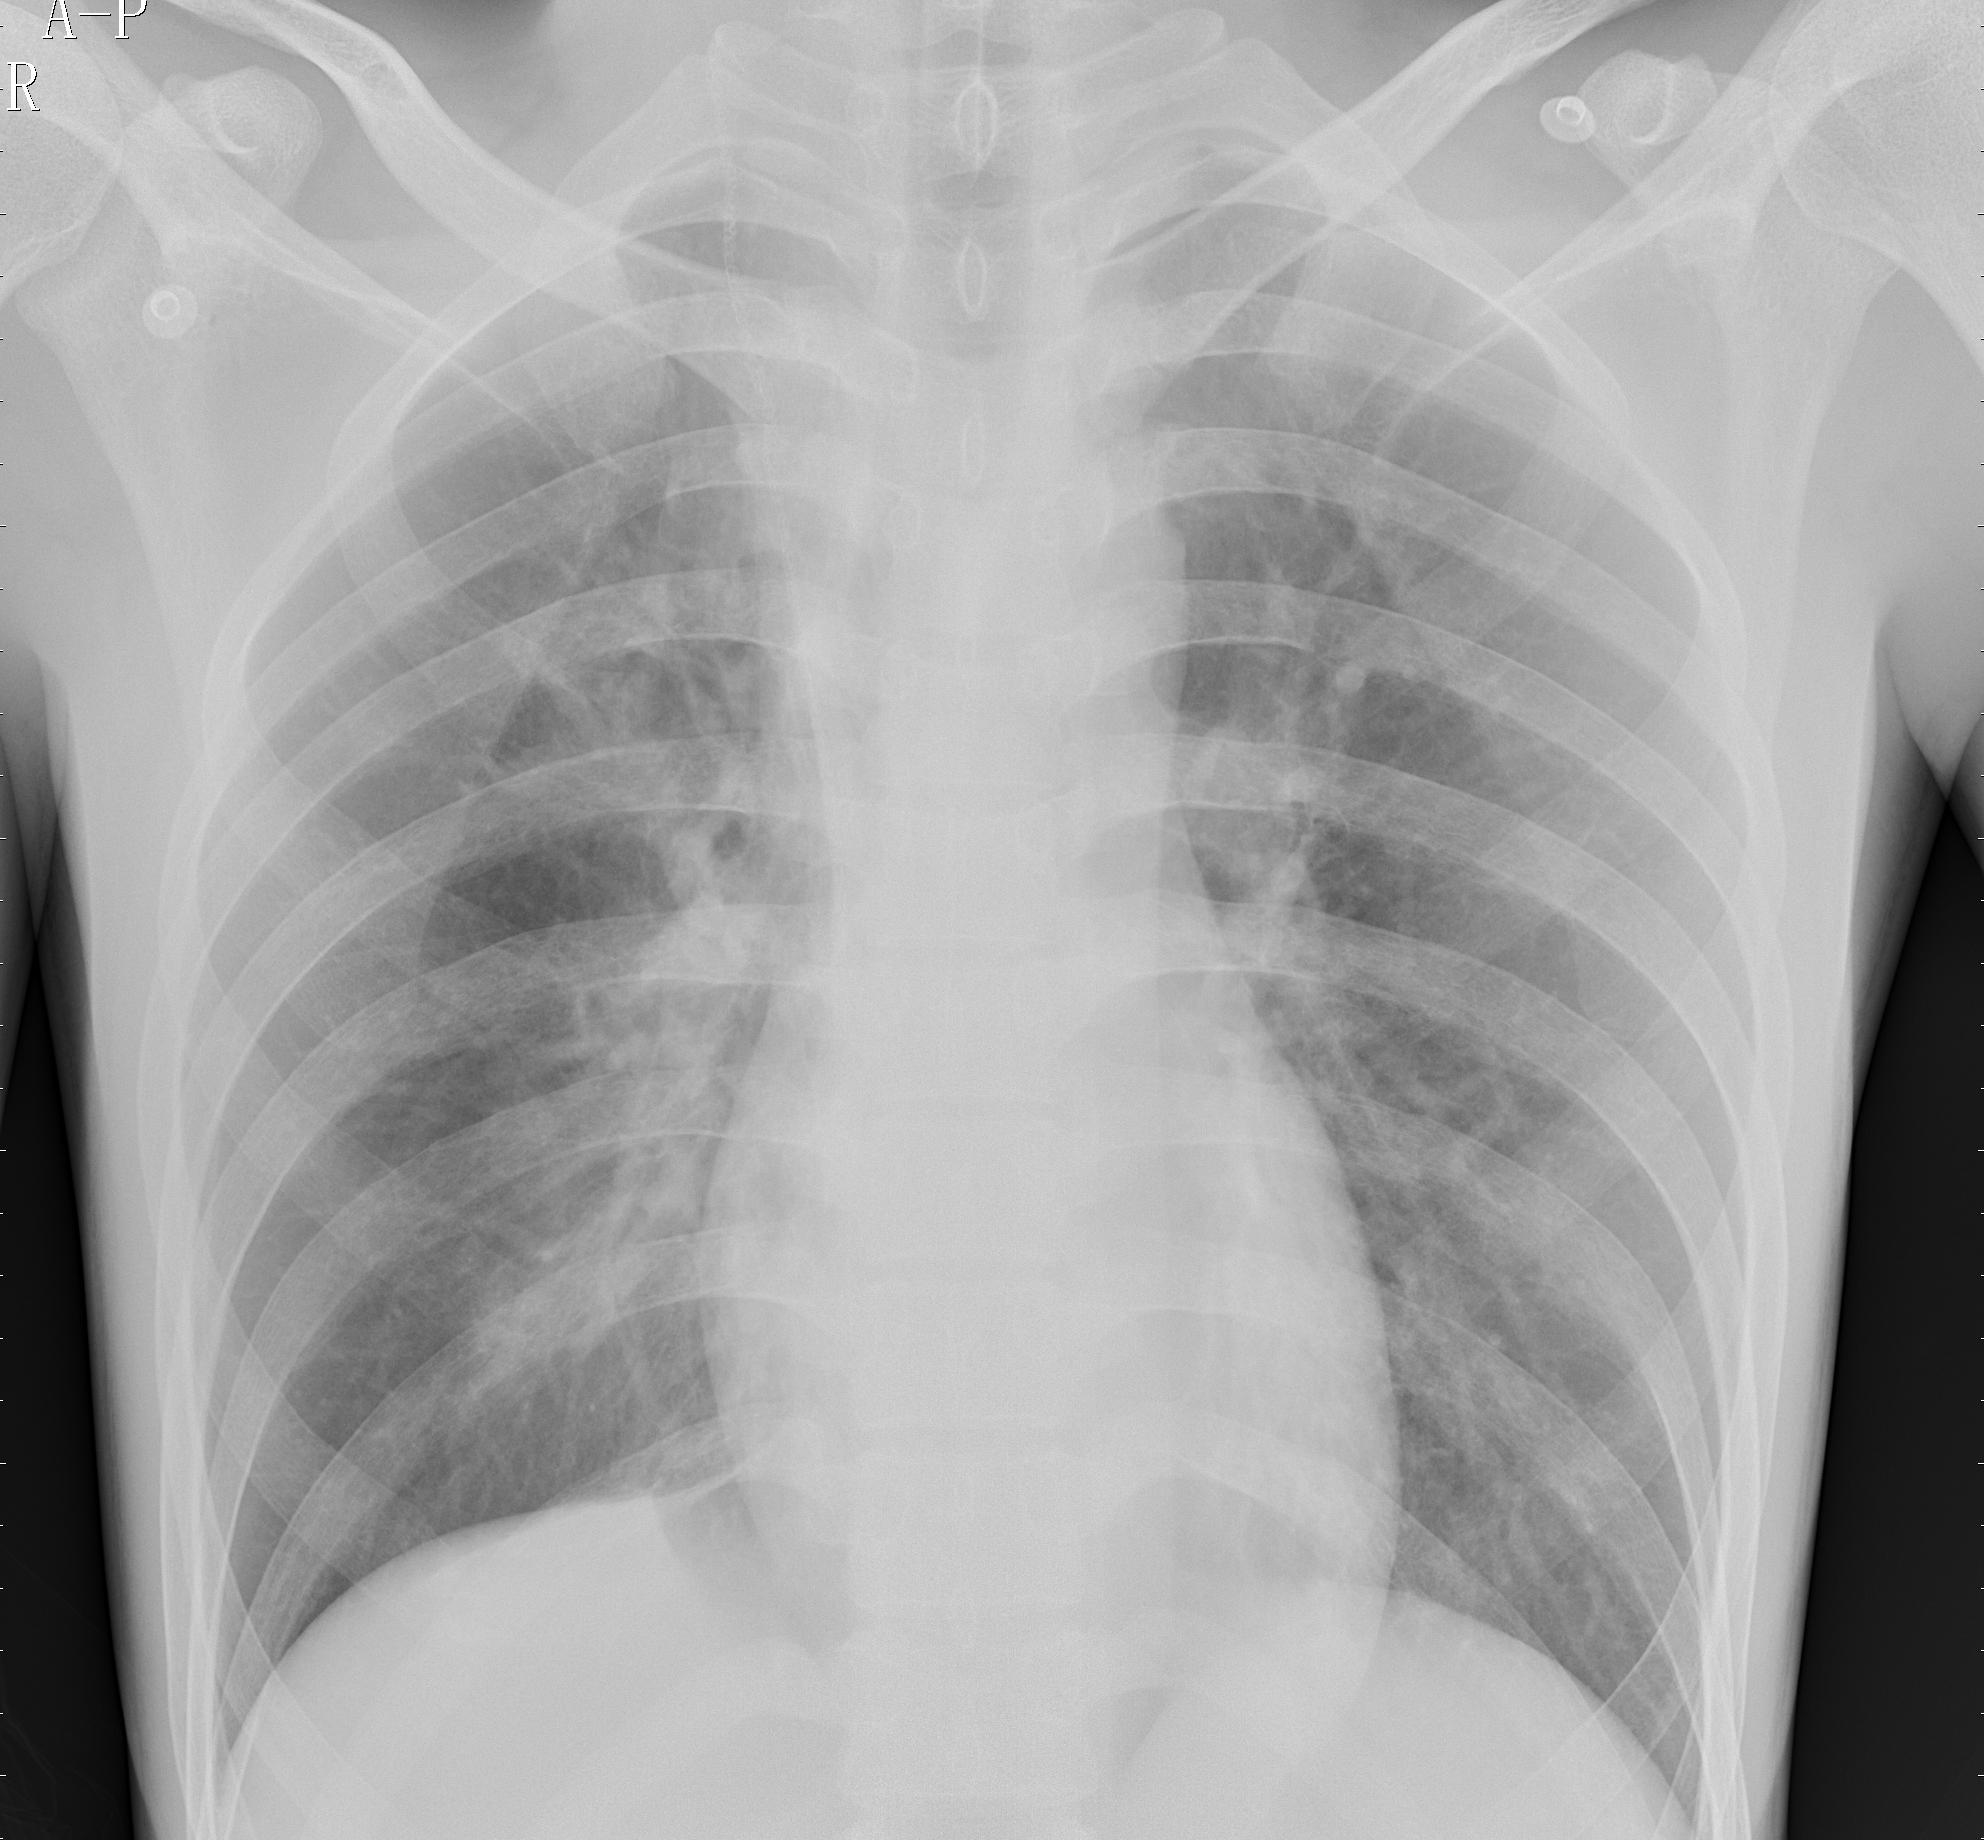
Diagnosis: PNEUMONIA